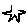
Label: star